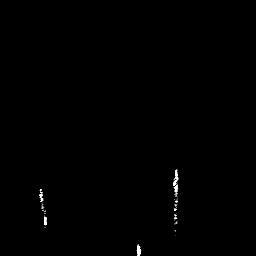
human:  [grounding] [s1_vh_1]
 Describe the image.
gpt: In the satellite image, there is  <ref>1 small ship </ref> <box>[[14, 72, 18, 88, 0]]</box> located at bottom left,  <ref>1 small ship </ref> <box>[[66, 64, 70, 73, 0]]</box> located at center,  <ref>1 small ship </ref> <box>[[51, 93, 56, 99, 0]]</box> located at bottom.